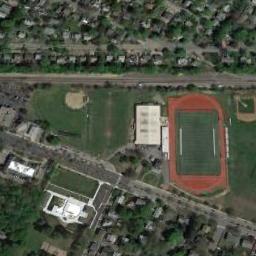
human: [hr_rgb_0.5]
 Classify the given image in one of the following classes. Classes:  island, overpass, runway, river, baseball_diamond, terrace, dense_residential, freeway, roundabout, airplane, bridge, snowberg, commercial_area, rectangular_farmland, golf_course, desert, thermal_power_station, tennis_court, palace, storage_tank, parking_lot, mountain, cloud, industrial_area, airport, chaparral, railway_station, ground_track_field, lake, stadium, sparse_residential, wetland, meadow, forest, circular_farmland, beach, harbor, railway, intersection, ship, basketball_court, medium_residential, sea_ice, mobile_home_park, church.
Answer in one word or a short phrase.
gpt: ground_track_field